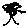
Label: tree